Question: I've connected Android's MediaCodec to FFmpeg for muxing a variety of formats not supported by MediaMuxer, including 'rtmp://' output via a '.flv' container. Such streaming muxers require longer, unpredictable ownership of MediaCodec's output buffers, as they may perform networking I/O on any packet processing step. For my video stream, I'm using MediaCodec configured for Surface input. To decouple muxing from encoding, I queue MediaCodec's ByteBuffer output buffers to my muxer via a Handler.
All works splendidly if I mux the '.flv' output to file, rather than rtmp endpoint.
When muxing to 'rtmp://...' endpoint I notice my streaming application begins to block on calls to 'eglSwapBuffers(mEGLDisplay, mEncodingEGLSurface)' at 'dequeueOutputBuffer()' once I'm retaining even a few MediaCodec output buffers in my muxing queue as MediaCodec seems to be locked to only 4 output buffers.
Any tricks to avoid copying all encoder output returned by 'MediaCodec#dequeueOutputBuffers' and immediately calling 'releaseOutputBuffer(...)'?
The full source of my project is available on <URL>. Specifically, see:
- <URL>

Here's some systrace output streaming 720p @ 2Mbps video to Zencoder.
Copying then releasing the MediaCodec encoder output ByteBuffers as soon as they're available solves the issue without significantly affecting performance. I recycle the ByteBuffer copies in an 'ArrayDeque<ByteBuffer>' for each muxer track, which limits the number of allocations.
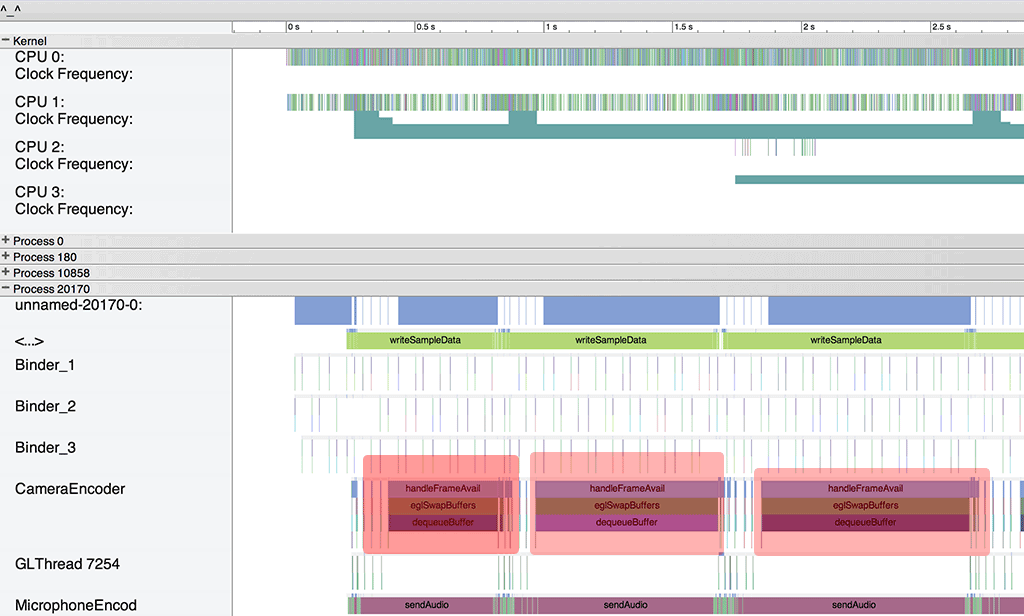
Answer: Unfortunately this kind of use case is not supported by most Android phones. MediaCodec is just an abstraction of the OMX IL API used by codec vendors on the devices. The vendor codecs require a certain number of input and output buffers for a given configuration.
While theoretically, having one output buffer queued with the encoder should be enough, a lot of the times this is not supported by vendor codecs because it results in lower encoding performance; hence the codec stalls. This is even more prevalent with input buffers.
There is no application control on the number of input/output buffers that are allocated for a MediaCodec instance - Android tries to allocate the minimum number of buffers required, to save memory. Therefore, your only option is to copy the output buffers. While this is not ideal, the encoded buffers tend to be reasonably small.